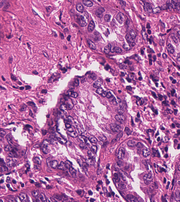
Tumor epithelial tissue: yes
Tumor-associated stroma tissue: yes
Normal tissue: no